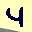
Label: 4